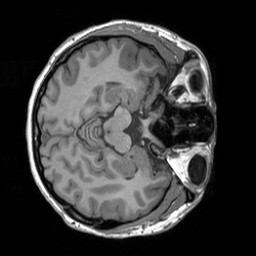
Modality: T1w
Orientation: axial
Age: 26
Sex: female
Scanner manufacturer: siemens
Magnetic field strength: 3 T
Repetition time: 1.9 s
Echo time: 0.00252 s